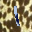
Label: 1